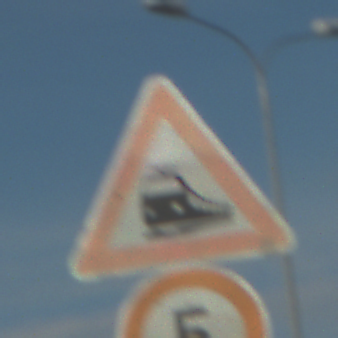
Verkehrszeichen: Bahnuebergang
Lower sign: Geschwindigkeit5
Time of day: MorningAfternoon
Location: Outdoor (Suburban)
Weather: PartlyCloudy
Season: NotSpecified
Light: Natural